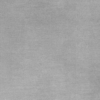
Label: dusty